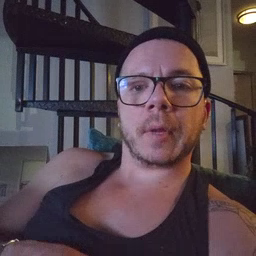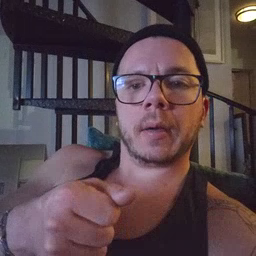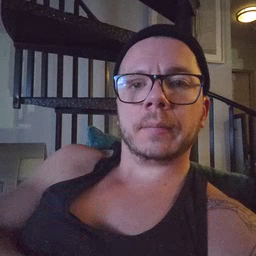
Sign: hide